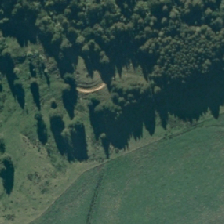
Land cover: indigenous_forest